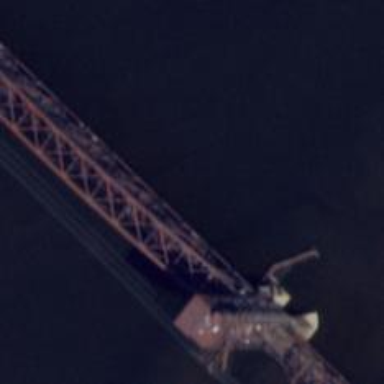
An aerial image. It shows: Lift movable railway bridge.